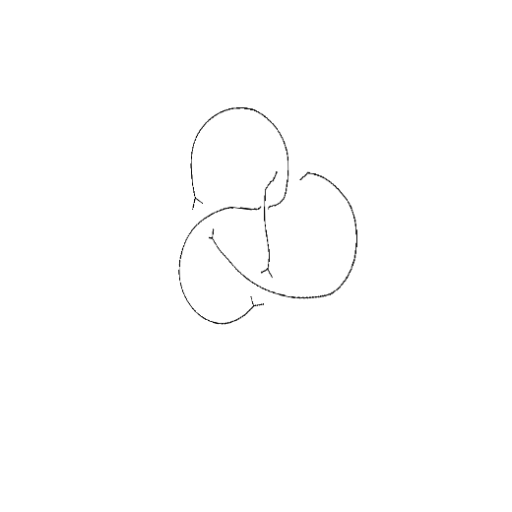
Crossing number: 4